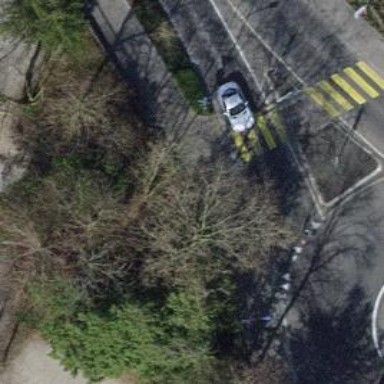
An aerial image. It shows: Kerb serving as barrier.